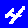
Digit: 4